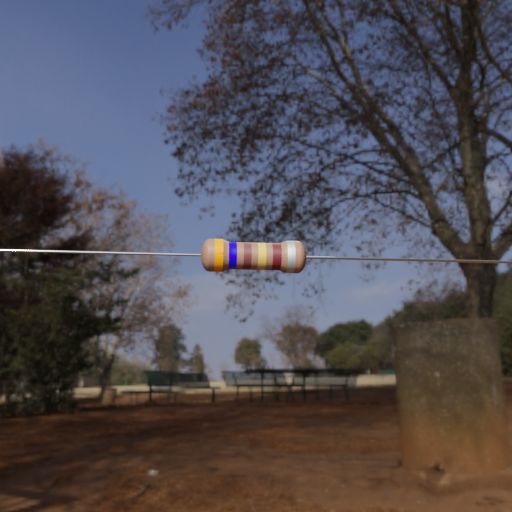
Resistor colour bands (in order): orange, blue, brown, gold, brown, silver